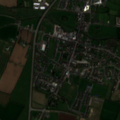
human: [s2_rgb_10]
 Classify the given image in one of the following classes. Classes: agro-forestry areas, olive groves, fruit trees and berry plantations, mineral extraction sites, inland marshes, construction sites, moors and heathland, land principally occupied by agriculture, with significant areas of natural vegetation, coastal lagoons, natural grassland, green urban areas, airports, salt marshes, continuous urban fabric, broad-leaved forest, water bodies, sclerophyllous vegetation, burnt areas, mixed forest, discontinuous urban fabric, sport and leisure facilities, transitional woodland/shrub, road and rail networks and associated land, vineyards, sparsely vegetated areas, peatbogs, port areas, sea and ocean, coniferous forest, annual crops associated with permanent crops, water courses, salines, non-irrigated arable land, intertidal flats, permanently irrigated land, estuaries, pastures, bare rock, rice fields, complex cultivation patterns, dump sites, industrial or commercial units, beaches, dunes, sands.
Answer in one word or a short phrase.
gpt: discontinuous urban fabric, non-irrigated arable land, pastures